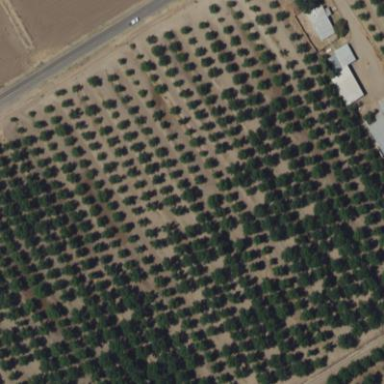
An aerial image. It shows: Orchard.